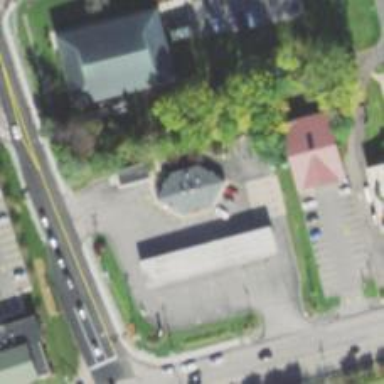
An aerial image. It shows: Convenience shop.